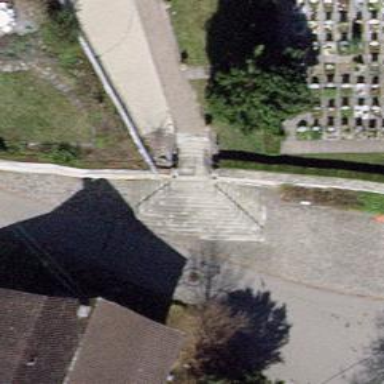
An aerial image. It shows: Road with steps.